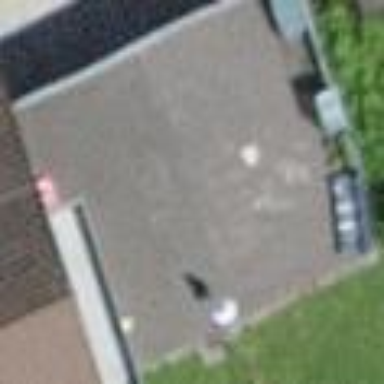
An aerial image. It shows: Garage building.